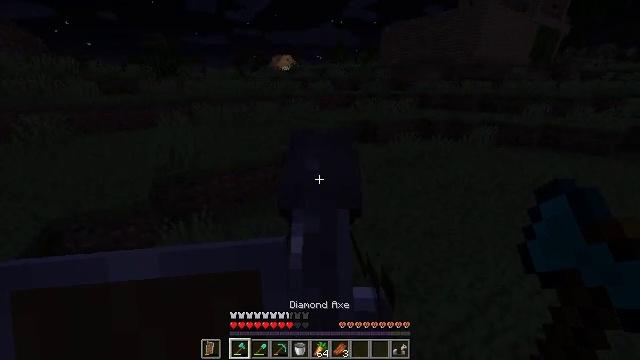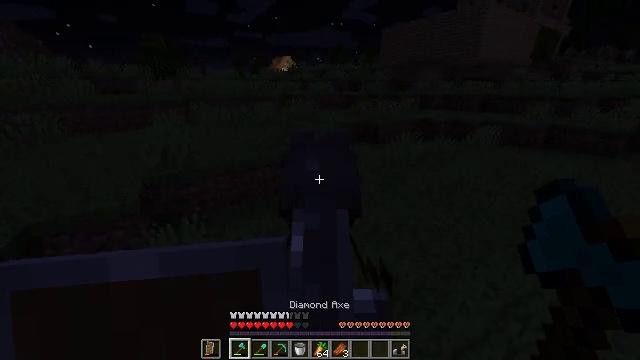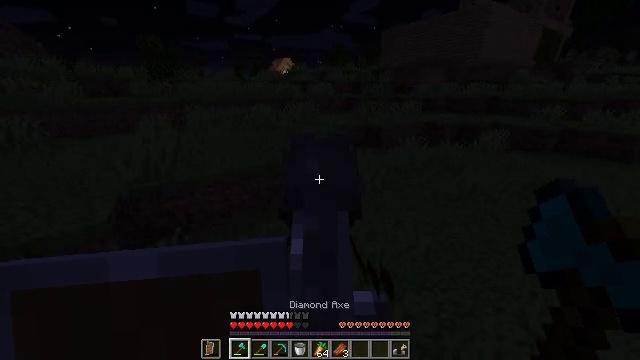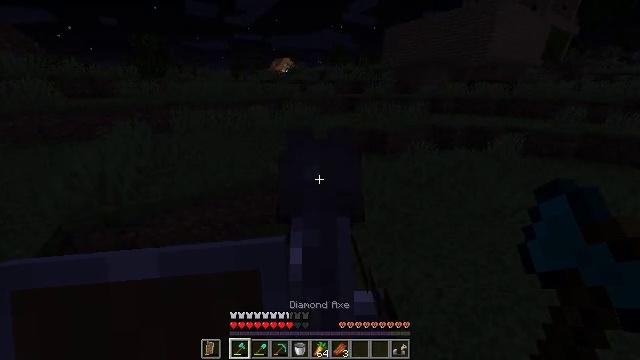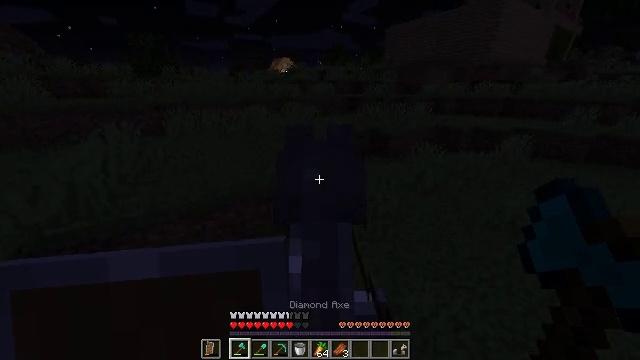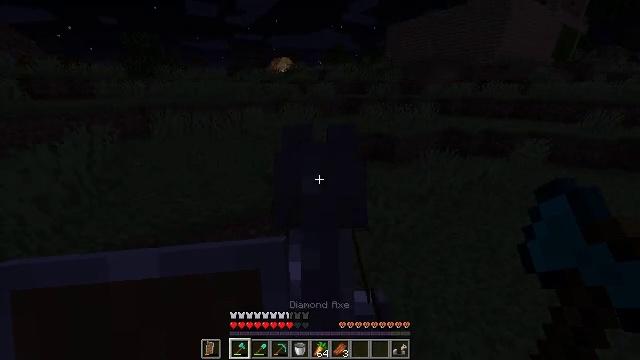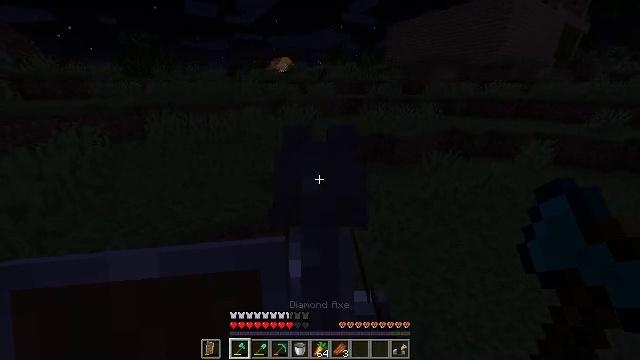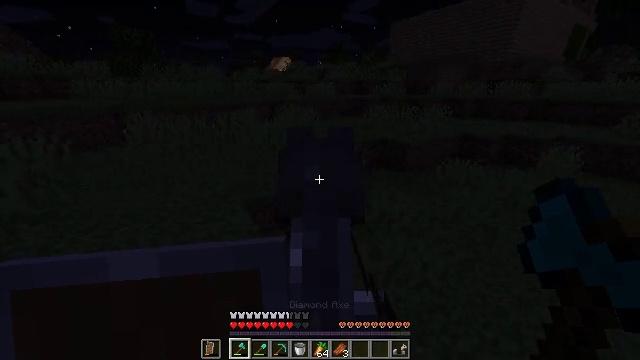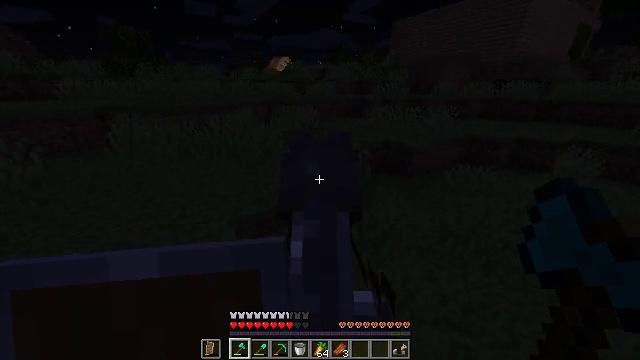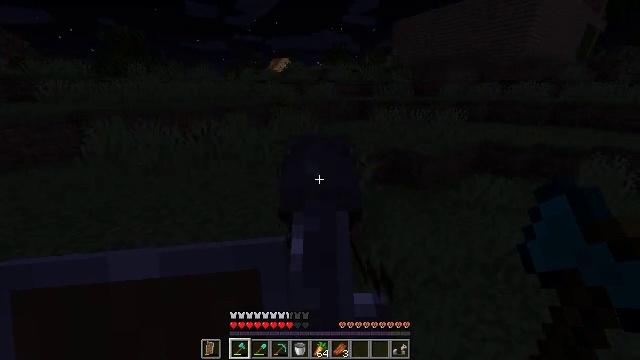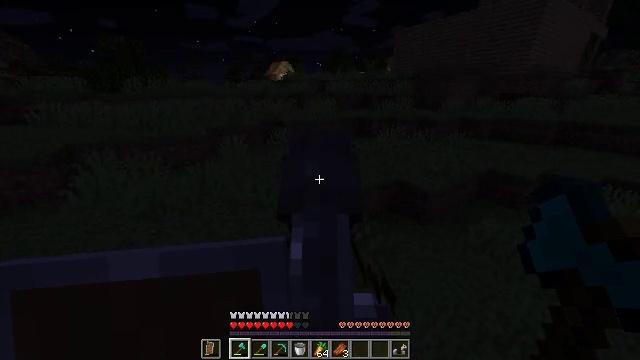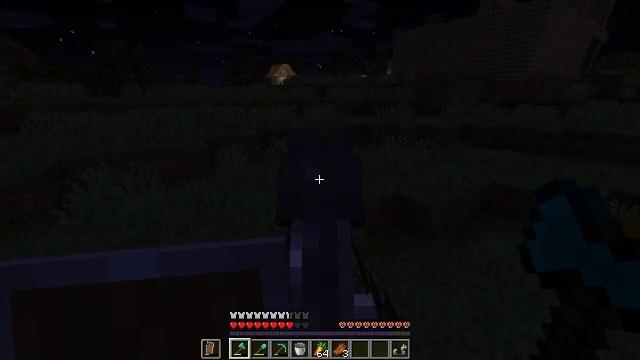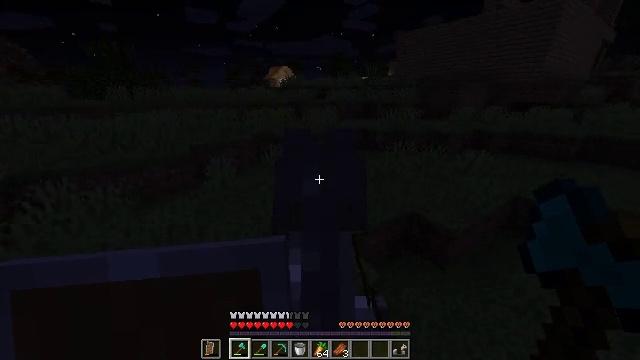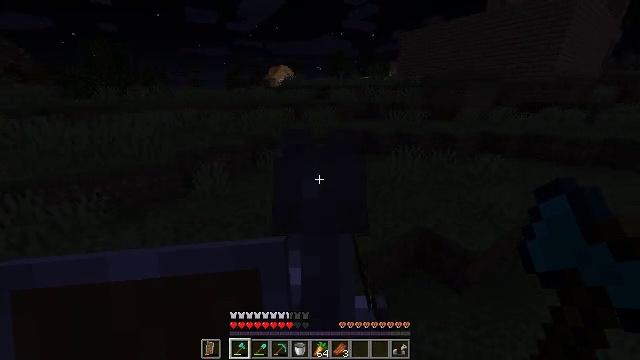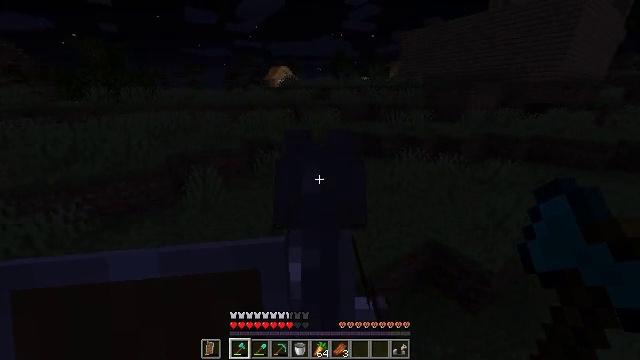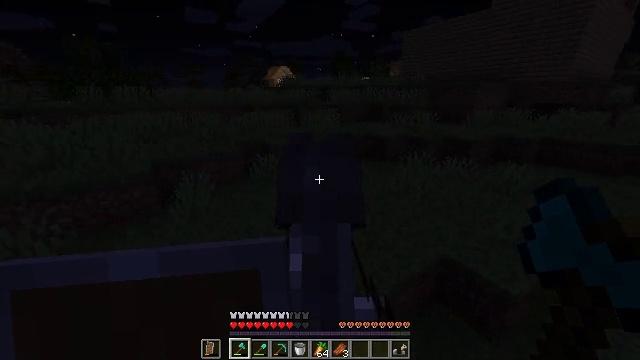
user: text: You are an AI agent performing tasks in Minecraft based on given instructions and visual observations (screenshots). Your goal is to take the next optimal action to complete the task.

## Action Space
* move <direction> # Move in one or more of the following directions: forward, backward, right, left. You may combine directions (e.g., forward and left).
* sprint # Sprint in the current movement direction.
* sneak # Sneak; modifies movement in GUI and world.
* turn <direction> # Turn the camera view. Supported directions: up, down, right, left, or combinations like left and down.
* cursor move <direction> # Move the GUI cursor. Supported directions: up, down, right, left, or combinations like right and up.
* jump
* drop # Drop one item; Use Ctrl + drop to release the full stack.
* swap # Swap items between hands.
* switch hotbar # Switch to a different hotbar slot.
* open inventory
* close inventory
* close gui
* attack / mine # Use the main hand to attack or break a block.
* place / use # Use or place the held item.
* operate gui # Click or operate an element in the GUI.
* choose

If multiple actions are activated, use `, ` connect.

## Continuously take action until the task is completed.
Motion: motion action
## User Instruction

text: Mine spruce planks to gather materials.
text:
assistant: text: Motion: move forward, sprint
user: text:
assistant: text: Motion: move forward, sprint
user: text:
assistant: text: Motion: move forward, sprint
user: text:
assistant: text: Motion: move forward, sprint
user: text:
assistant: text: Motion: move forward, sprint
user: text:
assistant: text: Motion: move forward, sprint
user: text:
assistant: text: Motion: move forward, sprint
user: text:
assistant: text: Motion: move forward, sprint
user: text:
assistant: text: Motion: move forward, sprint
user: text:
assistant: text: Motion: move forward, sprint
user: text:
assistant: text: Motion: move forward, sprint
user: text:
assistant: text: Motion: move forward, sprint
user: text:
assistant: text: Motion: move forward, sprint
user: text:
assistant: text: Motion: move forward, sprint
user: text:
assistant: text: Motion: move forward, sprint
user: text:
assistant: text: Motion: move forward, sprint
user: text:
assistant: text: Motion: move forward, sprint
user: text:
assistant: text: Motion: move forward, sprint
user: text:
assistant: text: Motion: move forward, sprint
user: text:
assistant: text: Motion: move forward, sprint
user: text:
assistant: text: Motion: move forward, sprint
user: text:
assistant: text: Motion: move forward, sprint
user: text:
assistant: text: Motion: move forward, sprint
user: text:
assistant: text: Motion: move forward, sprint
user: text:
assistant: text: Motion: move forward, sprint, turn up
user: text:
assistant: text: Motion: move forward, sprint, turn right and up
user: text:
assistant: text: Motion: move forward, sprint, turn right and up
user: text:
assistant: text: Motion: move forward, sprint
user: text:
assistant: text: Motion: move forward, sprint
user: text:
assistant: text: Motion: move forward, sprint